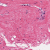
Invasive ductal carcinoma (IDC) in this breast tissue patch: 0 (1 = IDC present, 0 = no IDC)